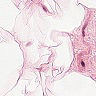
Metastatic tissue present: no